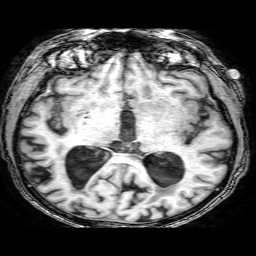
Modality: T1w
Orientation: coronal
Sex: male
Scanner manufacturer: philips
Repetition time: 0.008247 s
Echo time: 0.00381 s